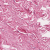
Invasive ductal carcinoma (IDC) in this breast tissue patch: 0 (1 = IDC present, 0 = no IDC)